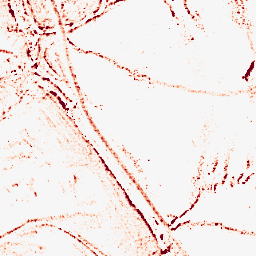
Category: morphological
Decomposition family: morphological_ellipse
Decomposition parameters: operation: opening
width: 5
height: 5
Upsampling method: sinc_hamming
Upsampling parameters: scale: 8
kernel_size: 8
Upsampling scale: 8